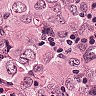
Metastatic tissue present: yes